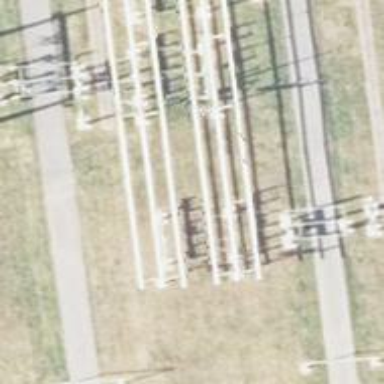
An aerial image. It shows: Power line with three cables connected to transformer.